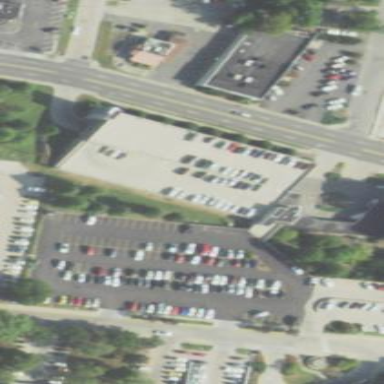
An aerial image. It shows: Multi-storey parking building.